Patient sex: M
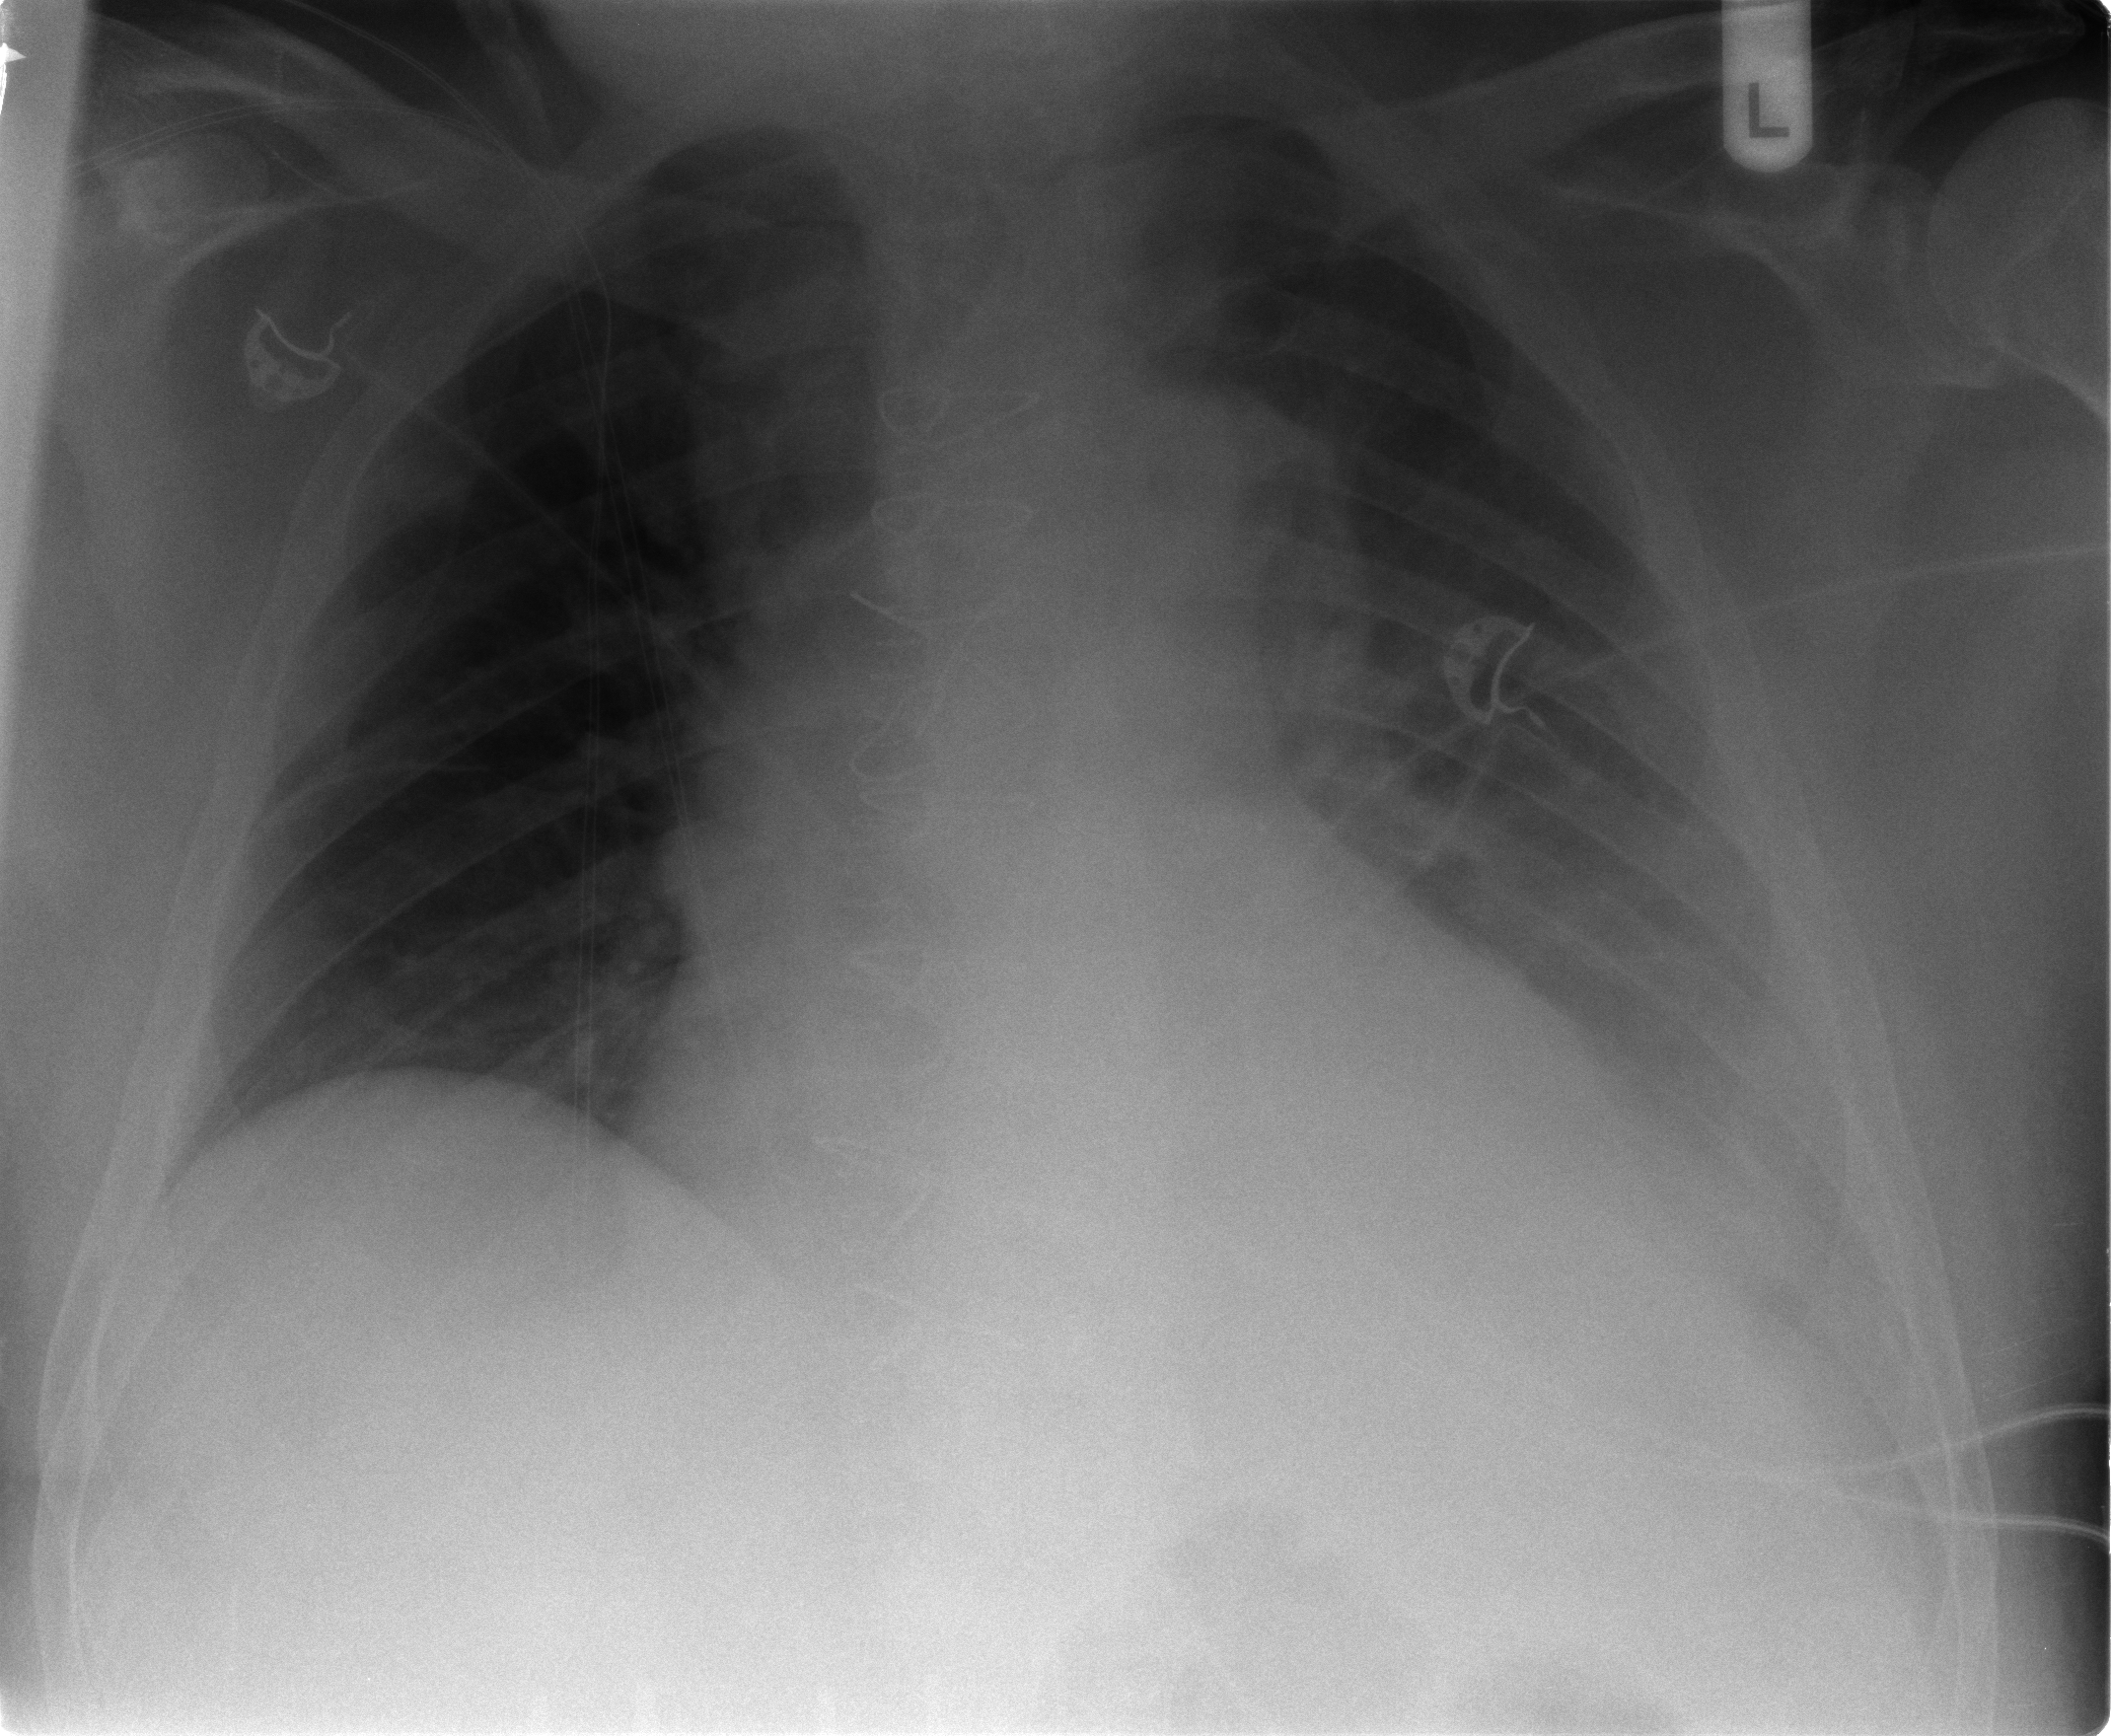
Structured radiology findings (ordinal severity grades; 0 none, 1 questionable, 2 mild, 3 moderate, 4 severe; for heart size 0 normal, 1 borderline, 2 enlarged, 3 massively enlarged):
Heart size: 2
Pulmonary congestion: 2
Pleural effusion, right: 0
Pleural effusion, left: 3
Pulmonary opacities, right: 0
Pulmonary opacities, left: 2
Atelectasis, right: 0
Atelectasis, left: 2